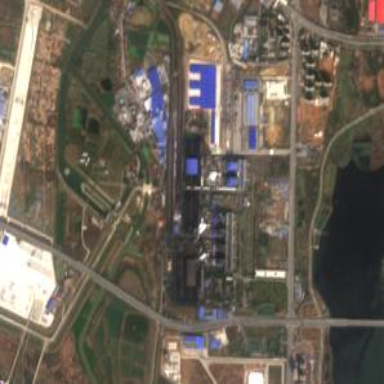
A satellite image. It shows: Industrial area with coal power plant.